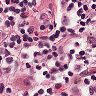
Metastatic tissue present: no